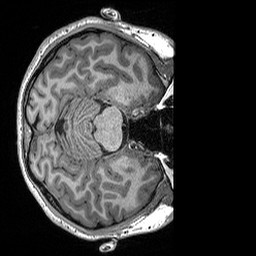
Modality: T1w
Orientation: axial
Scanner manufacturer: siemens
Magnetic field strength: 3 T
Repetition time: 2.3 s
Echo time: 0.00298 s